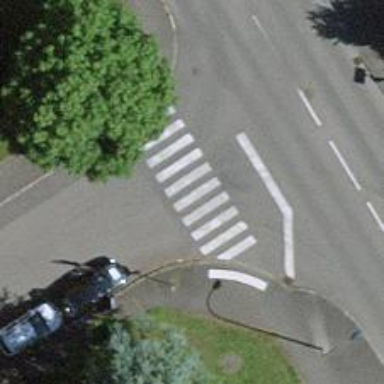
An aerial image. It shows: Zebra crossing for pedestrians.